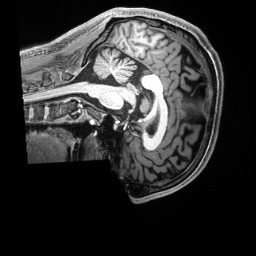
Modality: T1w
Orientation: sagittal
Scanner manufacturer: siemens
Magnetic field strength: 3 T
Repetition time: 2.5 s
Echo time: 0.00231 s